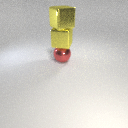
large yellow metal cube below large yellow metal cube